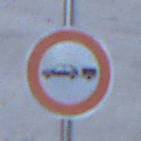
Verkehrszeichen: VerbotPersonenkraftwagenMitAnhaenger
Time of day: SunriseSunset
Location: Outdoor (Urban)
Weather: Clear
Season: NotSpecified
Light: Natural